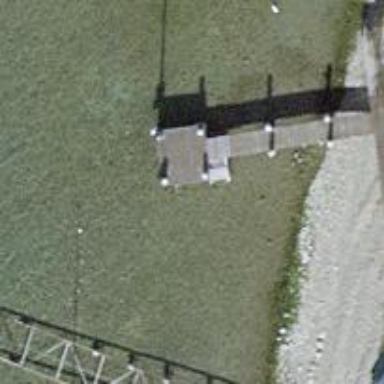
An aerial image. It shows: Man-made pier.